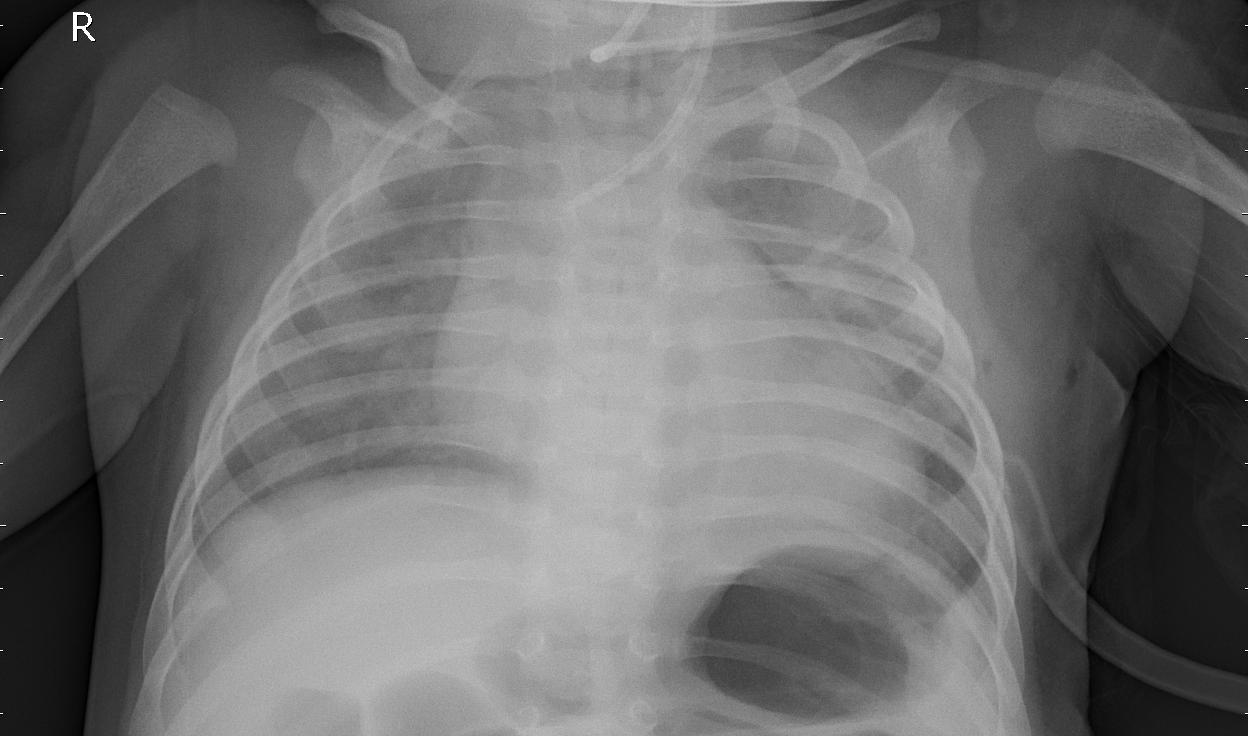
Diagnosis: PNEUMONIA